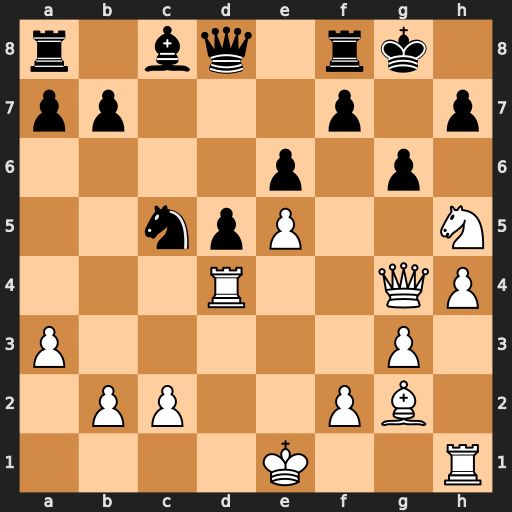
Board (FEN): r1bq1rk1/pp3p1p/4p1p1/2npP2N/3R2QP/P5P1/1PP2PB1/4K2R
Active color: w
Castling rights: K
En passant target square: -
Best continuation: Nf6+ Qxf6 exf6